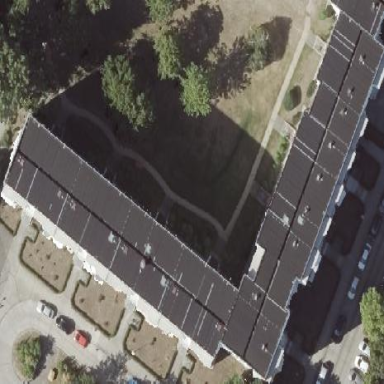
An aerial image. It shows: Apartment building with flat roof.